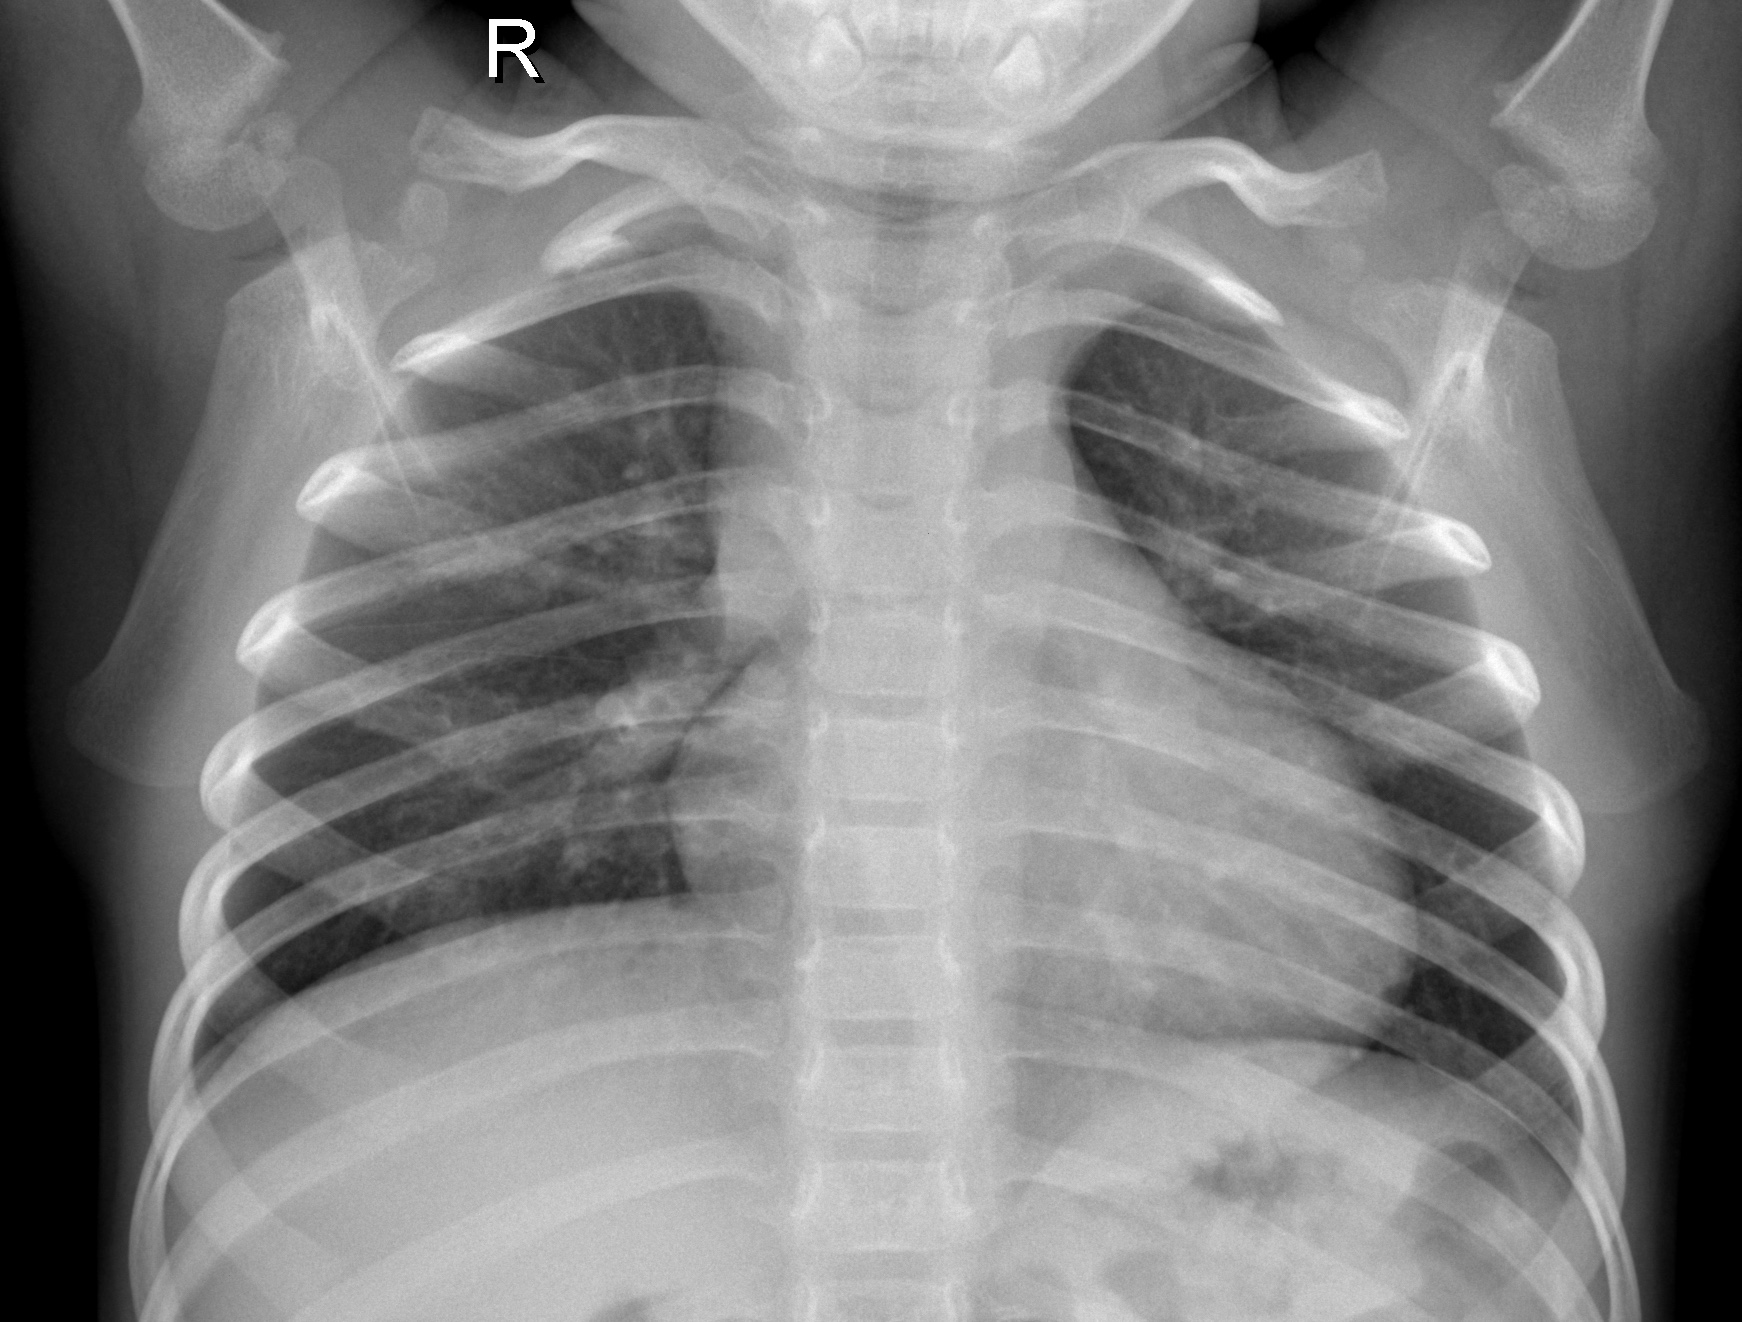
Diagnosis: NORMAL